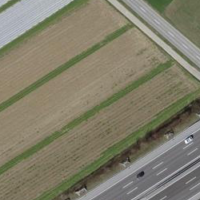
EUNIS habitat code: 57
Species observed at this site:
Tettigonia viridissima
Cyperus esculentus